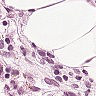
Metastatic tissue present: no